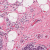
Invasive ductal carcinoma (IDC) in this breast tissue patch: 0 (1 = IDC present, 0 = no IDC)